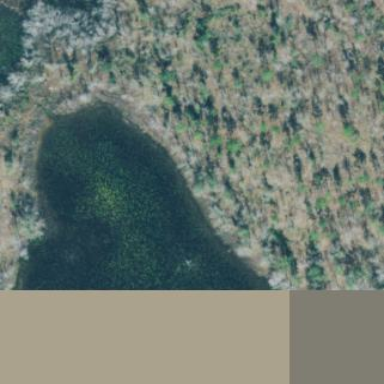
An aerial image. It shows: Marsh wetland.